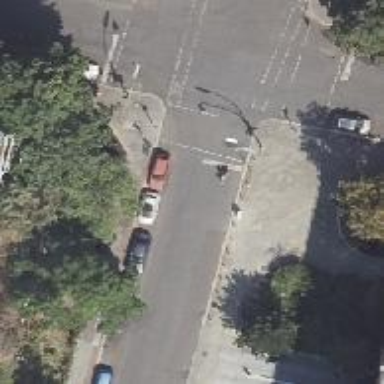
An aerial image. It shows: Footway crossing equipped with traffic signals.